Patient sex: F
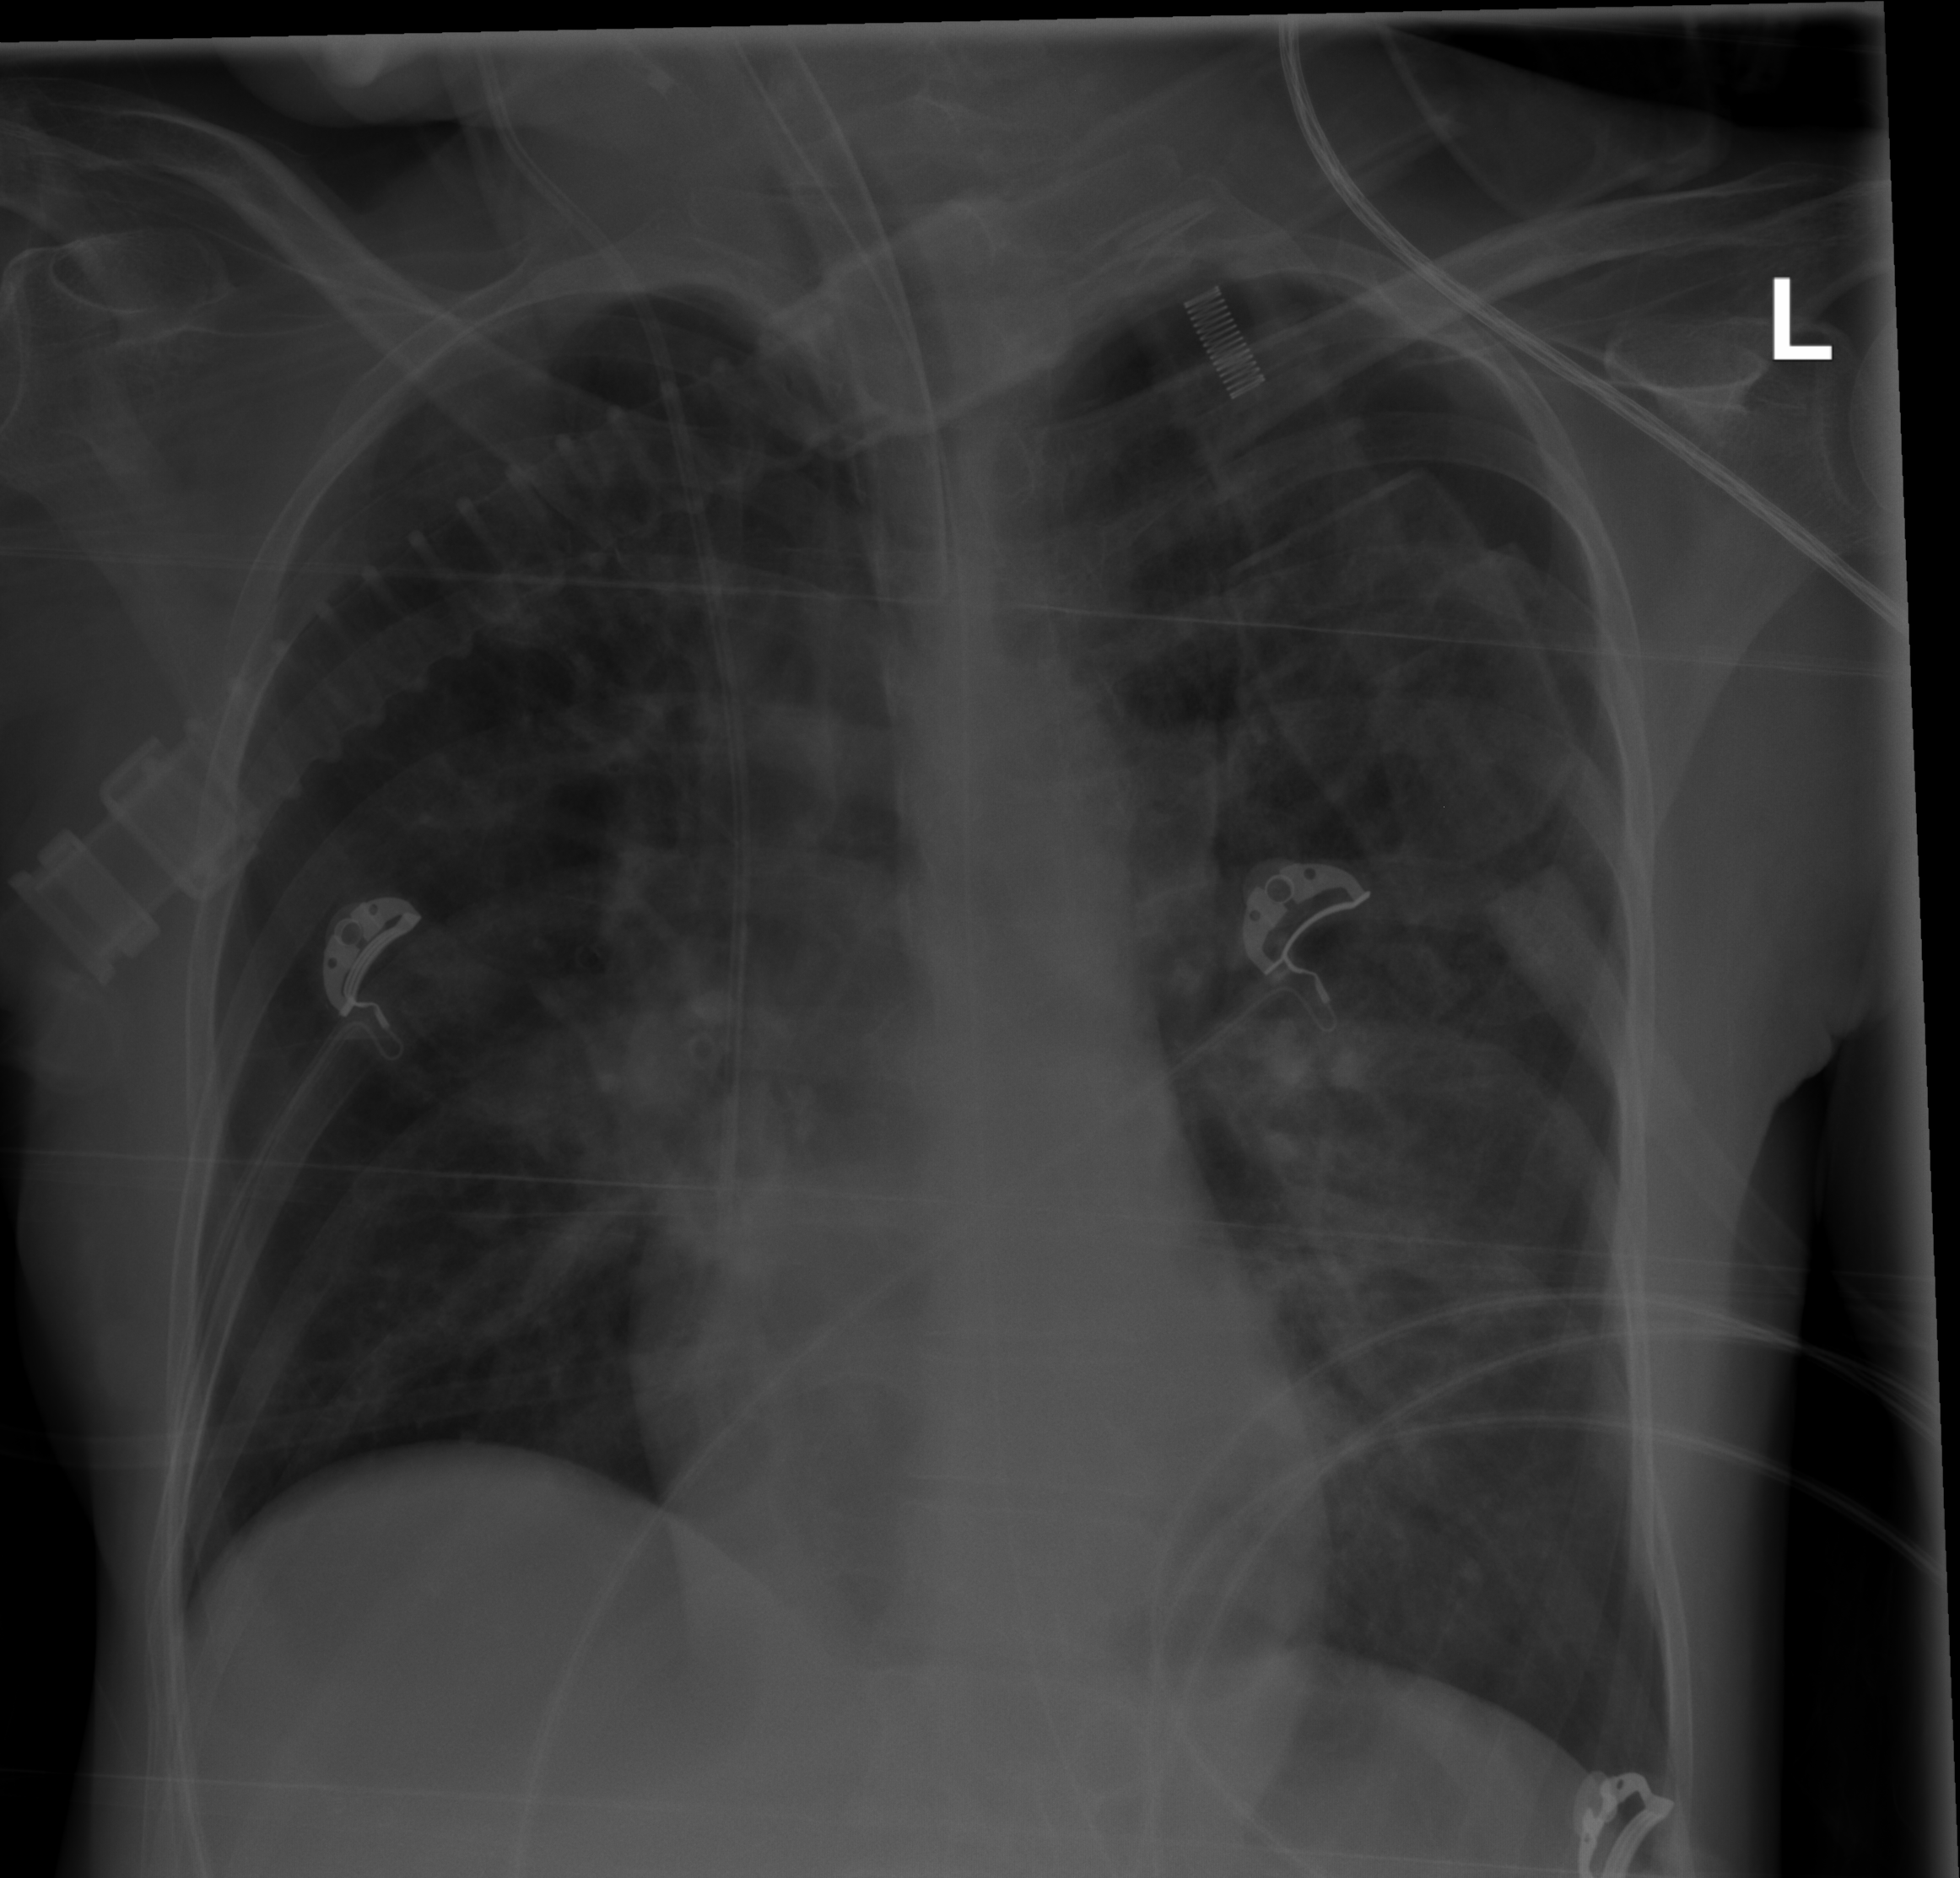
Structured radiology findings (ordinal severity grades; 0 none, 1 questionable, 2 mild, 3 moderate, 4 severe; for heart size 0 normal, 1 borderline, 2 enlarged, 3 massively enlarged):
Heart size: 0
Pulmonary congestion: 0
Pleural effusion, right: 0
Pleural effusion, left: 0
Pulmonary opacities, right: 0
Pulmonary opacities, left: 0
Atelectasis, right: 2
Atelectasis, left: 2